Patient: sex M, age 52
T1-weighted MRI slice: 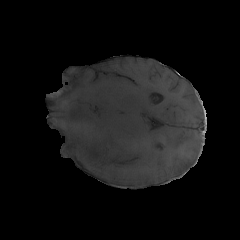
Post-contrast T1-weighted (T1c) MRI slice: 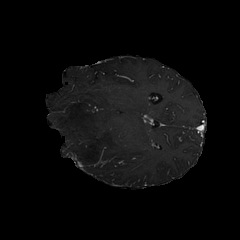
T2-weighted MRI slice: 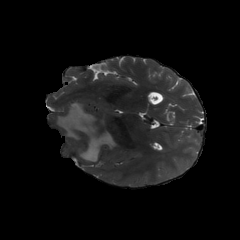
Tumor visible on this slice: yes
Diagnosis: Glioblastoma, IDH-wildtype
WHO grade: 4